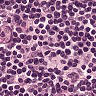
Metastatic tissue present: no